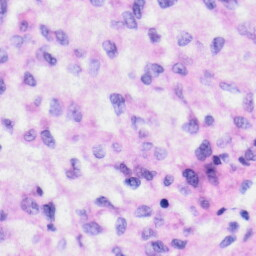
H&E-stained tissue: Liver